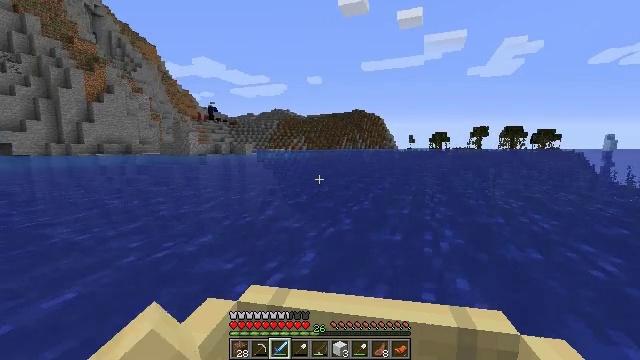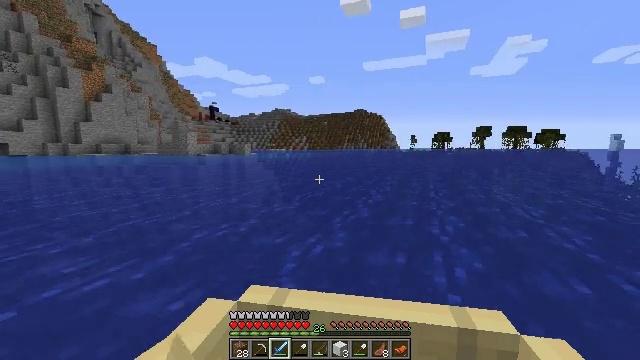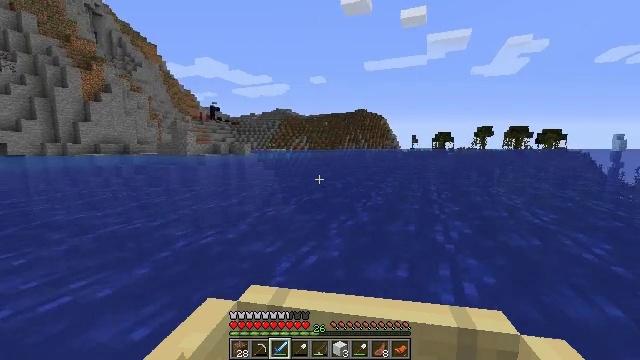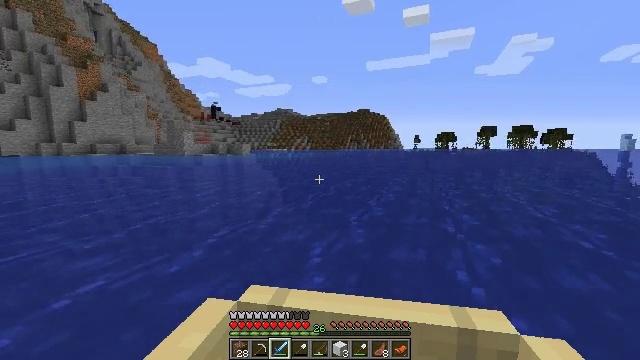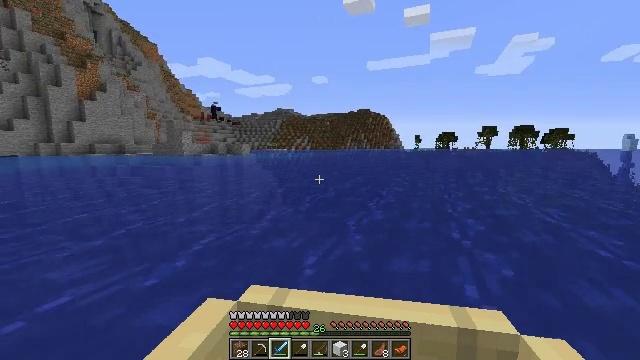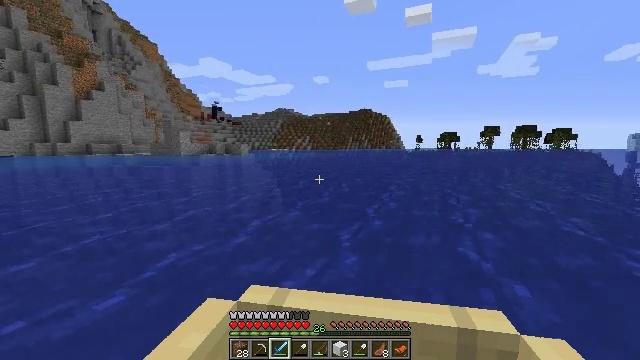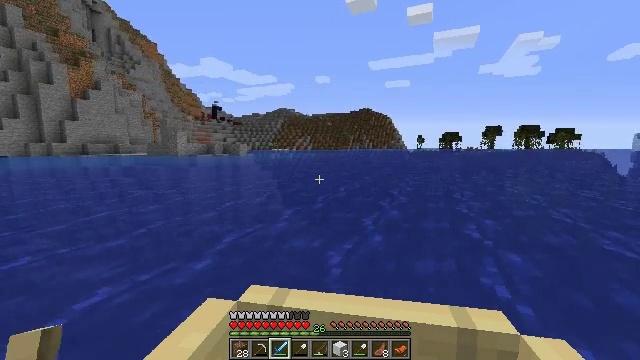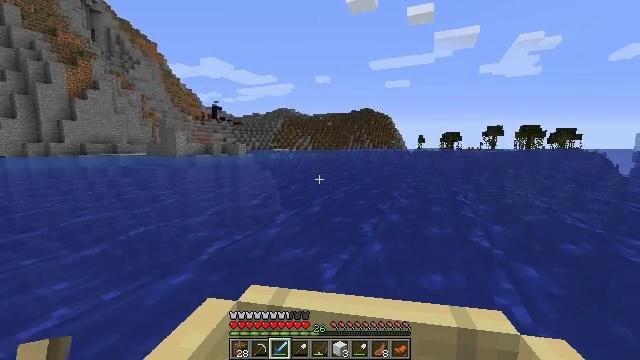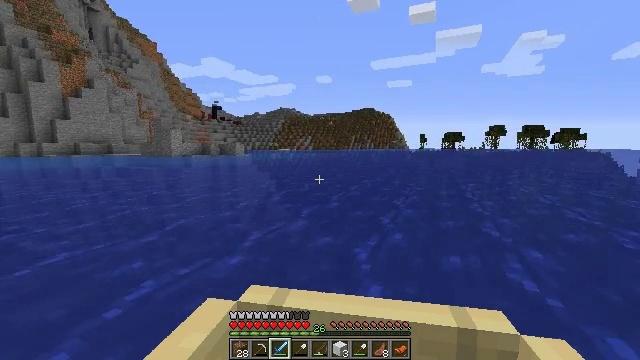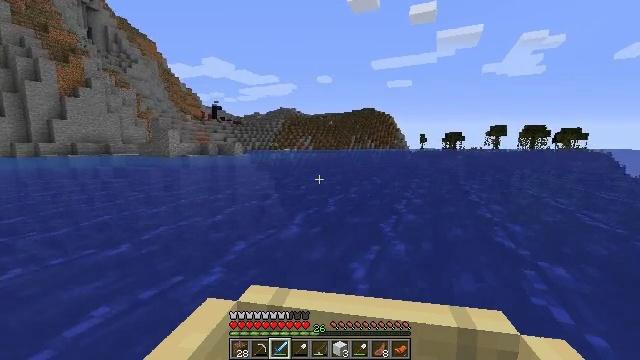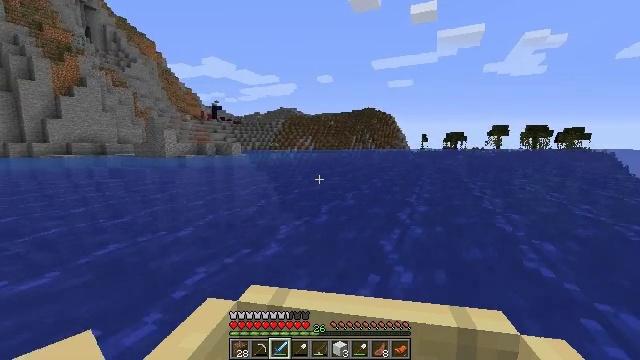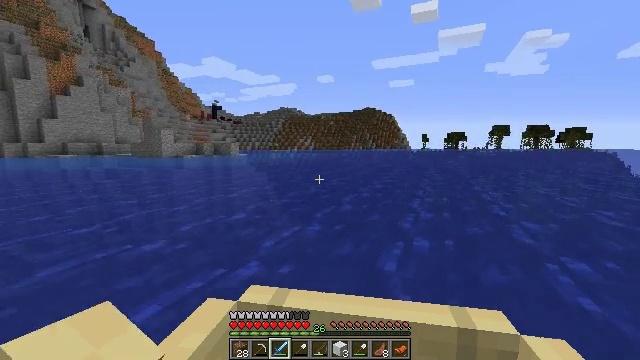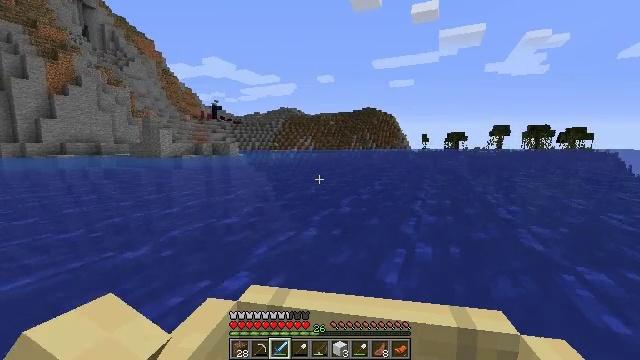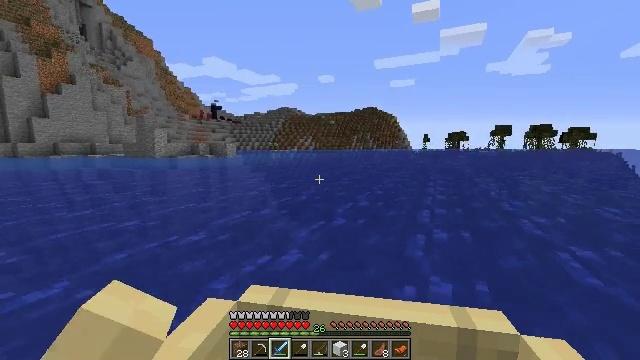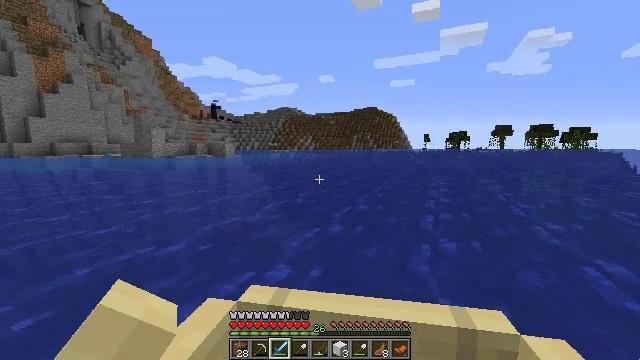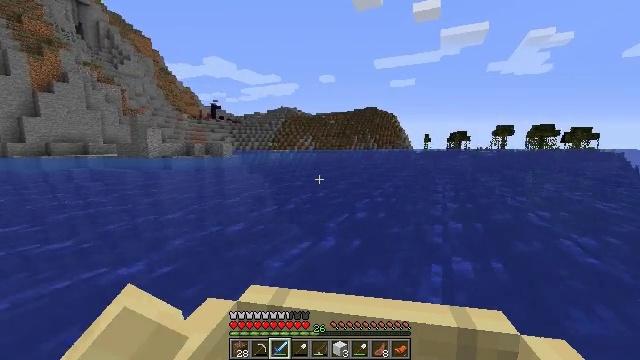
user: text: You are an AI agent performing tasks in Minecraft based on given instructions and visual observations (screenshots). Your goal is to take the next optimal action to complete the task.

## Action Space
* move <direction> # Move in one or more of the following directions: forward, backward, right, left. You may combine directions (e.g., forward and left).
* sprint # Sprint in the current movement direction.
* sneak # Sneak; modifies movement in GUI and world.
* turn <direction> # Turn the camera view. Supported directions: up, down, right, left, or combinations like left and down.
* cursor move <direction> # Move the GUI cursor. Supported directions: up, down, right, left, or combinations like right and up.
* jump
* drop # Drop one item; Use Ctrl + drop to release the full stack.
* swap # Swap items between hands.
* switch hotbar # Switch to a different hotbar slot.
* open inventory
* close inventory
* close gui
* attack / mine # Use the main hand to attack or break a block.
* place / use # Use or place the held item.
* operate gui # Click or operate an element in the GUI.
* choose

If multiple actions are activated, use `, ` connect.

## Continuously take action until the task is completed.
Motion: motion action
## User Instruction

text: Drop a lily pad.
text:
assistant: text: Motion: move forward
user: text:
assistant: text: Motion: move forward
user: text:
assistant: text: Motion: move forward
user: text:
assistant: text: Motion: move forward
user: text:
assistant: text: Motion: move forward
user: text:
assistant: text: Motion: move forward
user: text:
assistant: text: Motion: move forward
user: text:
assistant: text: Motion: move forward
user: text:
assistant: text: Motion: move forward
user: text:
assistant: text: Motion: move forward
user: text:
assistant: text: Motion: move forward
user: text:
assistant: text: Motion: move forward
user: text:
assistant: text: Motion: move forward
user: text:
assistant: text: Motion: move forward
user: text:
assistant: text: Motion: move forward
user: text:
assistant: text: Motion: move forward
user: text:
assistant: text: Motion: move forward
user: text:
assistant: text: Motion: move forward
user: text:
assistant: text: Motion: move forward
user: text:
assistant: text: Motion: move forward
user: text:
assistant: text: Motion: move forward
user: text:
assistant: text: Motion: move forward
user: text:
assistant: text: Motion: move forward
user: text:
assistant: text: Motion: move forward
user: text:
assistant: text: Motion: move forward
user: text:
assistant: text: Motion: move forward
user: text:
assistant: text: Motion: move forward
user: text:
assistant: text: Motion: move forward
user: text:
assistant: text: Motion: move forward
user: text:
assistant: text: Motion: move forward